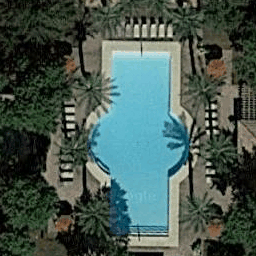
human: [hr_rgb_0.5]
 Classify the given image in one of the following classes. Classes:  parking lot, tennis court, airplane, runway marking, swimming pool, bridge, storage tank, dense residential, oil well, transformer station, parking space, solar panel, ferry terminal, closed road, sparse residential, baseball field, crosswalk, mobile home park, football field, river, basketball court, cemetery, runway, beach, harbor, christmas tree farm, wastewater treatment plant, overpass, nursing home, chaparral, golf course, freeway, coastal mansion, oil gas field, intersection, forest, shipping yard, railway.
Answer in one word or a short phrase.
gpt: swimming pool